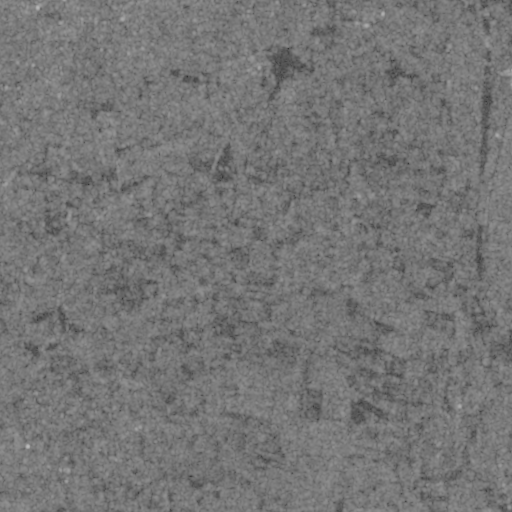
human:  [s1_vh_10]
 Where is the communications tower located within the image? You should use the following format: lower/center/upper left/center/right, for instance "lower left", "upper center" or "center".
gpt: The communications tower is located in the upper left of the image.
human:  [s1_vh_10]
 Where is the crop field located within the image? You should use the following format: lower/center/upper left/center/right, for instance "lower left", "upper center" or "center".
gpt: The crop field is located in the lower center of the image.
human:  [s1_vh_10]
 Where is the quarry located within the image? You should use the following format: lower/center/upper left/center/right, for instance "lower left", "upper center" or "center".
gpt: The quarry is located in the upper left of the image.
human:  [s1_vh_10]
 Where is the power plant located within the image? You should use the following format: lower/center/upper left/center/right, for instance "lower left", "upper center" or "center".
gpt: There is no power plant in the image.

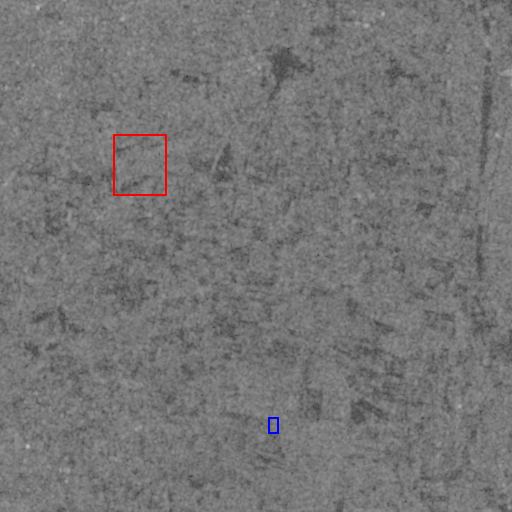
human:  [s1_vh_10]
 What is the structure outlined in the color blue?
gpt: The structure outlined in blue is a crop field.
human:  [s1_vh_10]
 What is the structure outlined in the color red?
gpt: The structure outlined in red is a quarry.
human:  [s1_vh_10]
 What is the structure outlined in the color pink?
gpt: There is no pink outline.